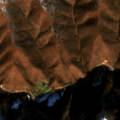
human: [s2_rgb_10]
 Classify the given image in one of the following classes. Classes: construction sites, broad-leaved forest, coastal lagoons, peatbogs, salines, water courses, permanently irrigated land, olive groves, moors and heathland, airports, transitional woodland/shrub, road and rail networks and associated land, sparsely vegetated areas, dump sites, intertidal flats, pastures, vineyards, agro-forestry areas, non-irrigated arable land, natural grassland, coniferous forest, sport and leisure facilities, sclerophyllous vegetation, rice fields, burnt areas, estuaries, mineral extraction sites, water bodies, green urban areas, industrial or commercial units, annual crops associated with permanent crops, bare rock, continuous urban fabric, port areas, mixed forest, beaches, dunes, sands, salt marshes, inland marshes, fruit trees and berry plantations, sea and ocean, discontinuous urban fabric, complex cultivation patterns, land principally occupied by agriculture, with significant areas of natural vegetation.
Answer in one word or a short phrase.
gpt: broad-leaved forest